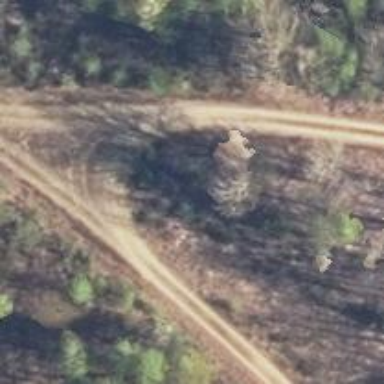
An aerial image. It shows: Abandoned railway.